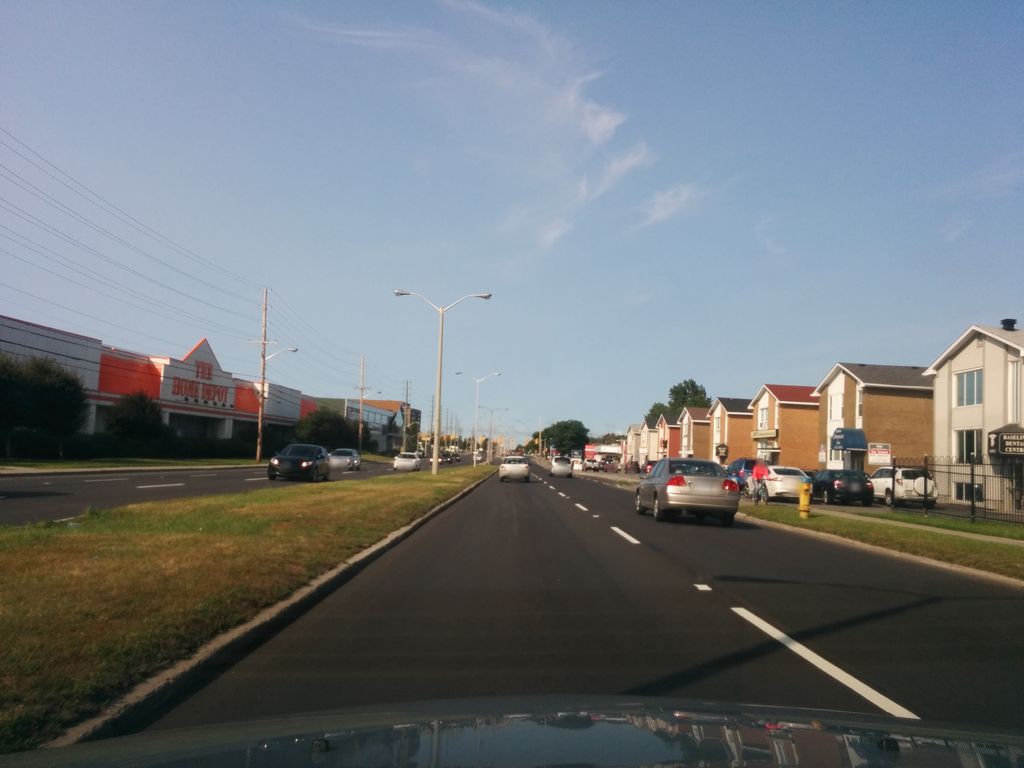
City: ottawa-gatineau